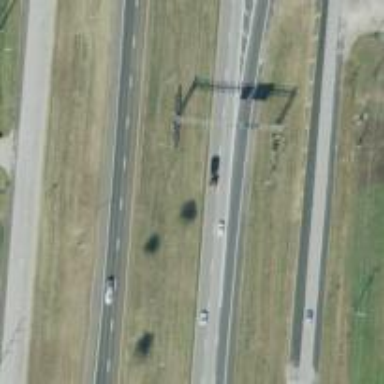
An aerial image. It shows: Motorway junction.